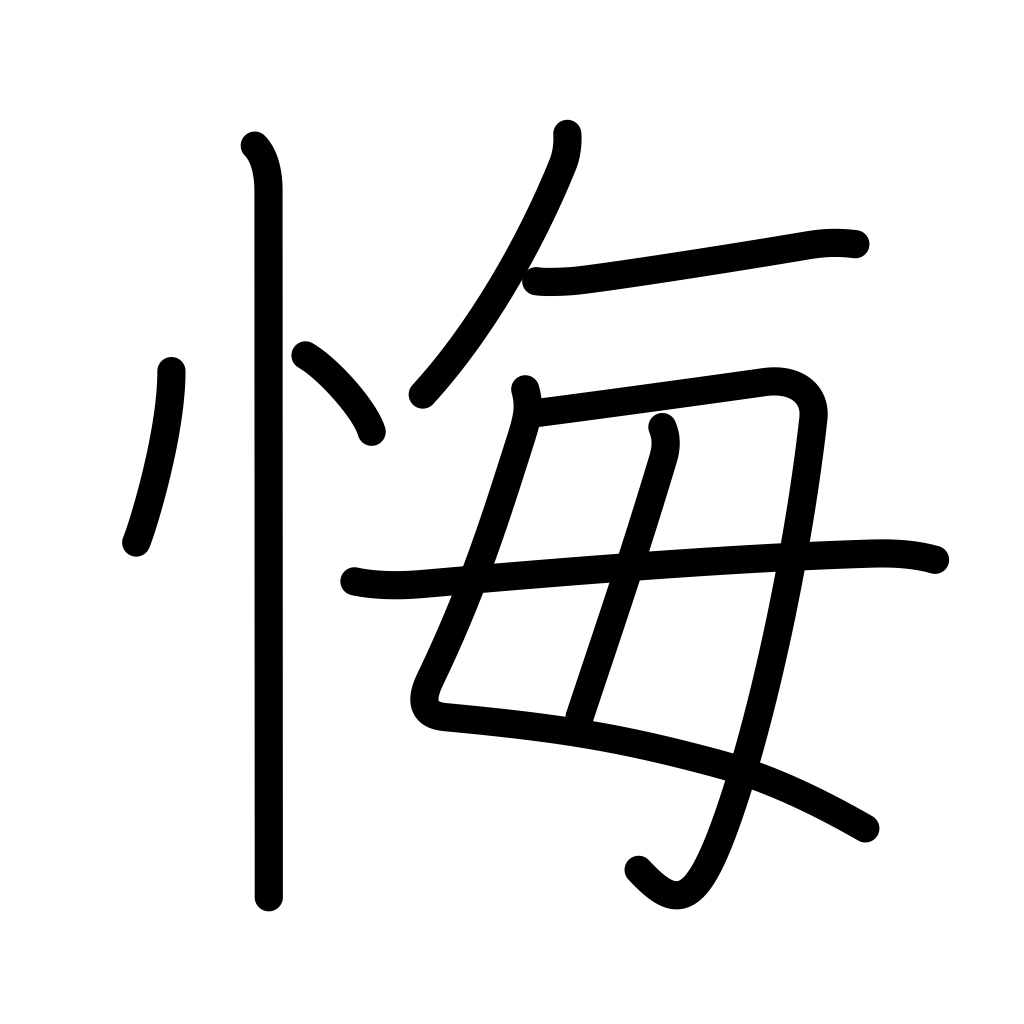
Meaning: regret, vexing